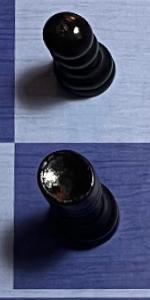
Label: Rook_Black